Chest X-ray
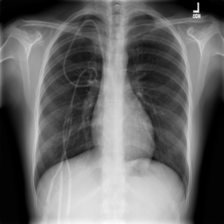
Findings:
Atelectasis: negative
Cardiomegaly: negative
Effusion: negative
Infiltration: negative
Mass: negative
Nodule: negative
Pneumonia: negative
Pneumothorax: negative
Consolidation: negative
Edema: negative
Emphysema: negative
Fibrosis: negative
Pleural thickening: negative
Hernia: negative